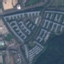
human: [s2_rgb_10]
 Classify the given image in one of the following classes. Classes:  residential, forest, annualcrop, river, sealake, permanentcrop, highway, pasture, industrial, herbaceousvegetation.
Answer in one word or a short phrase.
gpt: Residential